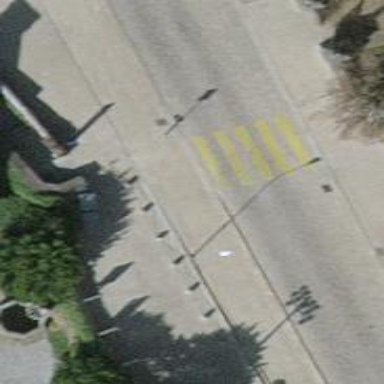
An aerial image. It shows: Footway crossing with settled surface.